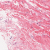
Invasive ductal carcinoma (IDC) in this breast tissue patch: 0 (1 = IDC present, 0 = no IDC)